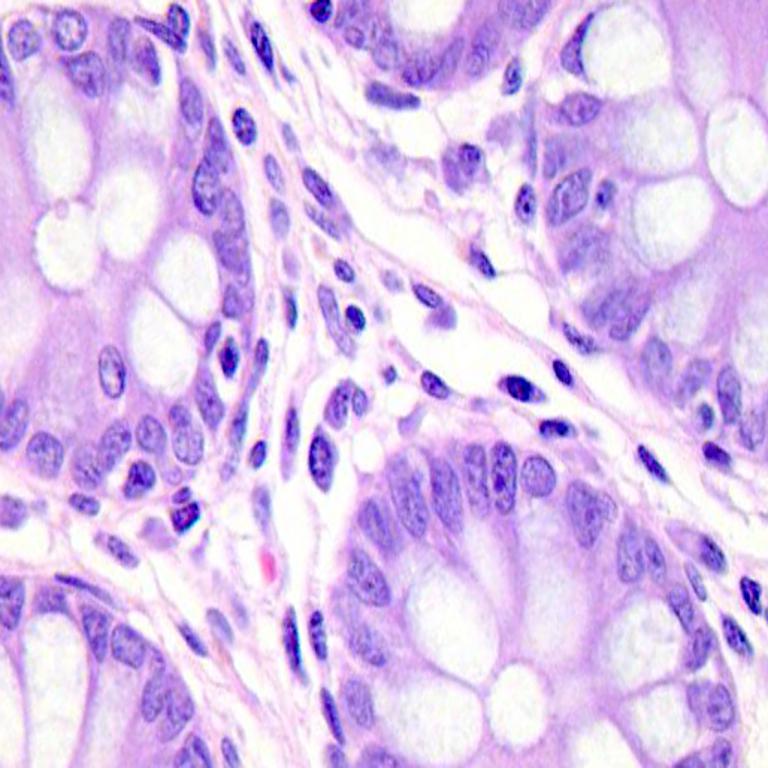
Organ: colon
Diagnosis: benign